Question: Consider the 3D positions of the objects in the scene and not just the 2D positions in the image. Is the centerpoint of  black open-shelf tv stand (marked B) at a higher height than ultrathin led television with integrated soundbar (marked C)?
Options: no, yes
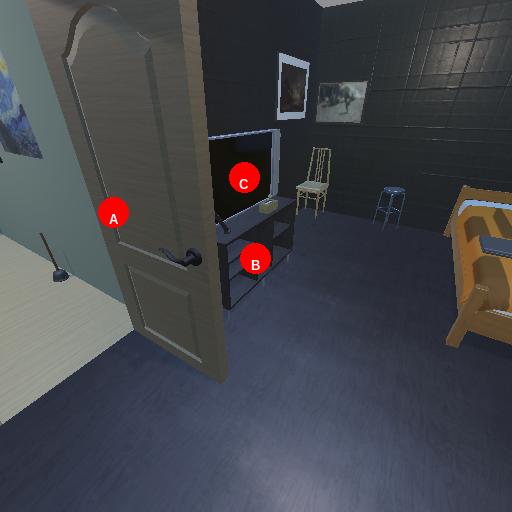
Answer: no